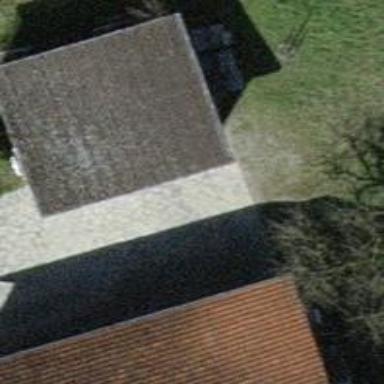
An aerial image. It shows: Shed.